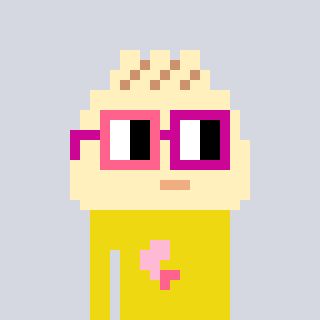
a pixel art character with square pink and red glasses, a porkbao-shaped head and a yellow-colored body on a cool background